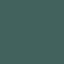
Land use / land cover: SeaLake